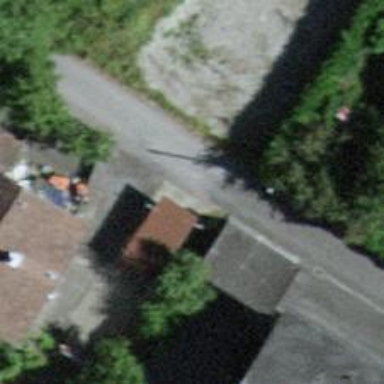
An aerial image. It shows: Gravel alley designed for service vehicles.